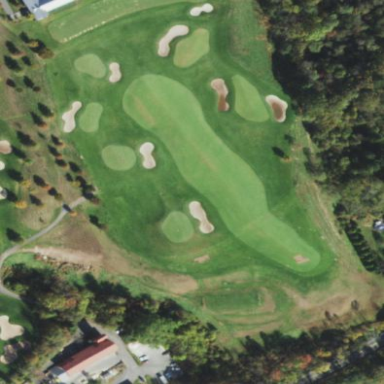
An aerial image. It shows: Driving range for golf on grass.